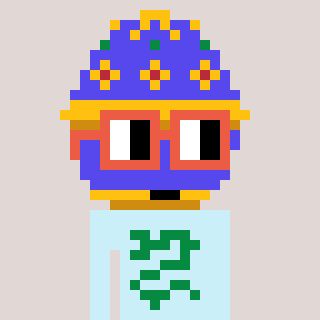
a pixel art character with square orange glasses, a faberge-shaped head and a cold-colored body on a warm background